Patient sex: F
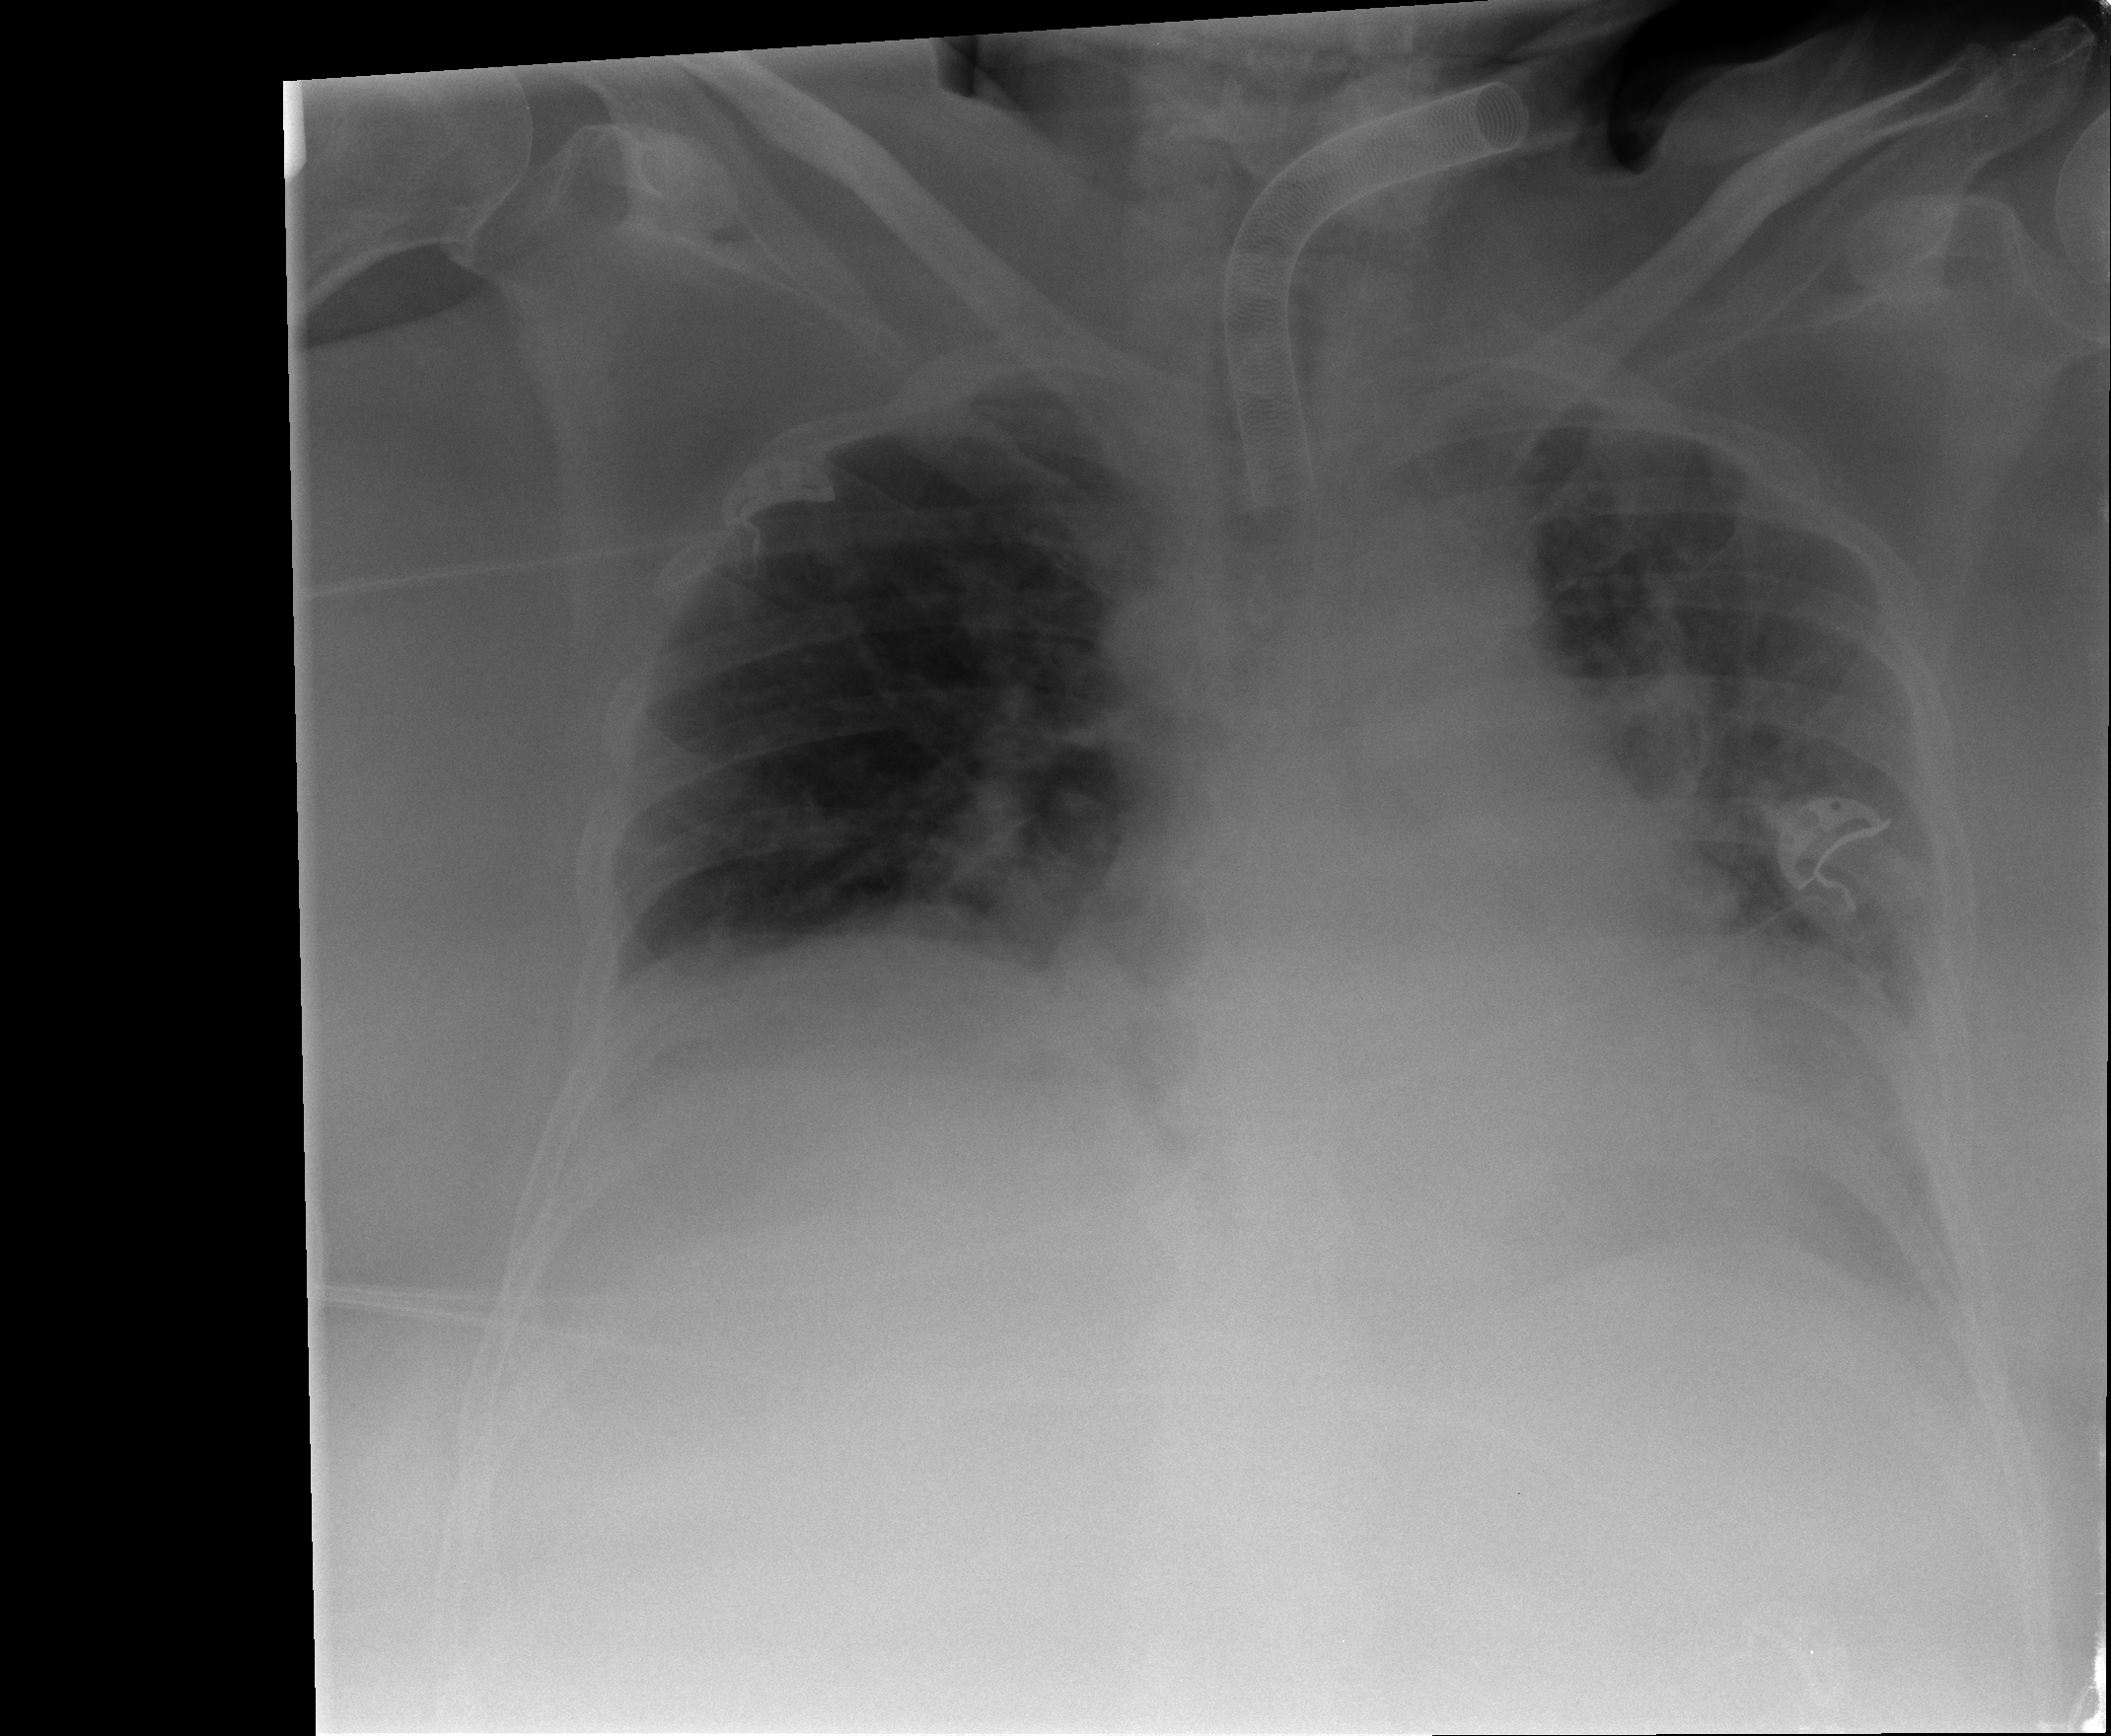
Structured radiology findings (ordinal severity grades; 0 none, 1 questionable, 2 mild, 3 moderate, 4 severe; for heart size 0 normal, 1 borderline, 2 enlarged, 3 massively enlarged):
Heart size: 2
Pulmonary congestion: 0
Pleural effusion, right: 0
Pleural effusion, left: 1
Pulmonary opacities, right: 0
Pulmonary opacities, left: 0
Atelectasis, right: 2
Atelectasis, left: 2